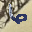
Label: 6